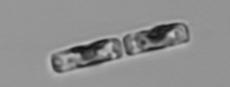
Label: Guinardia_delicatula